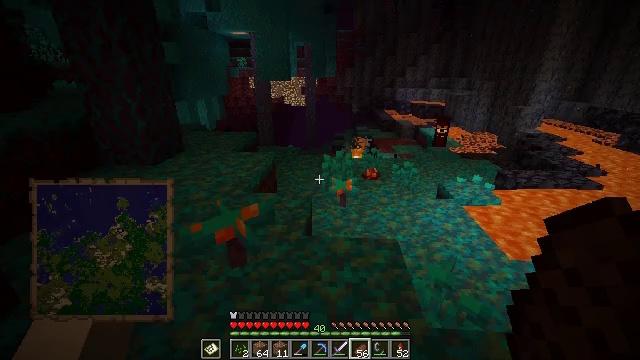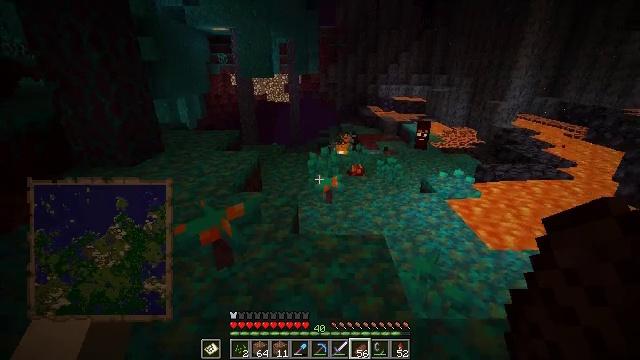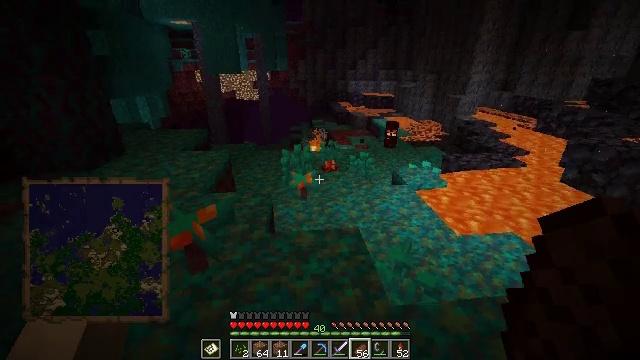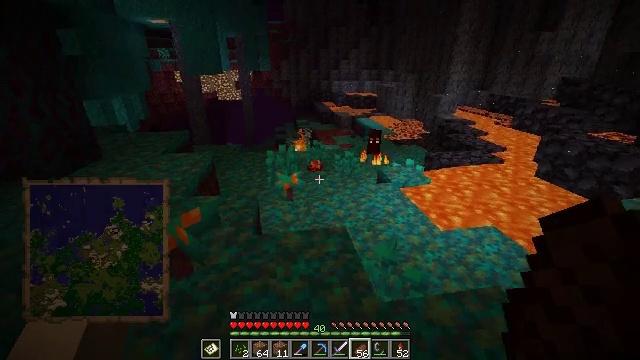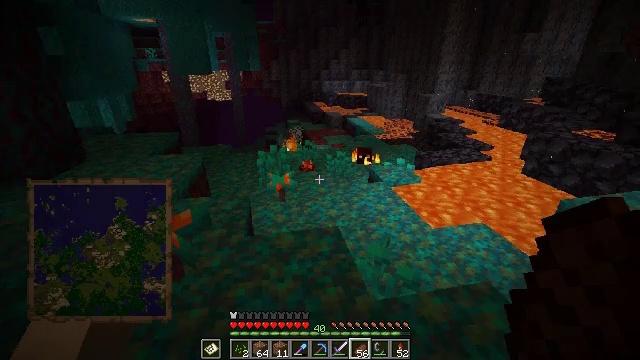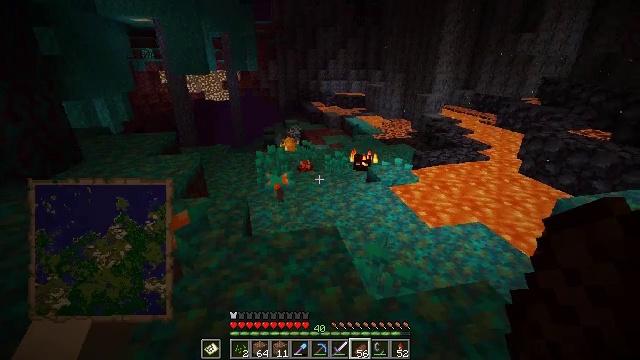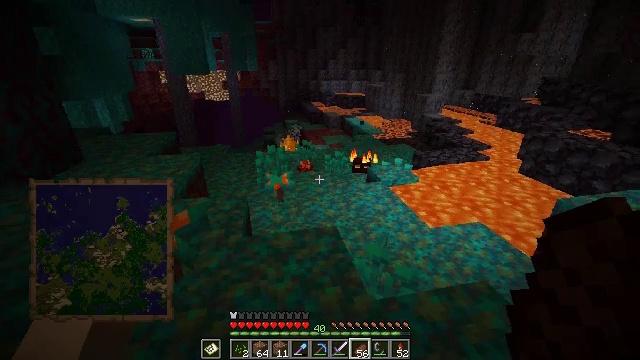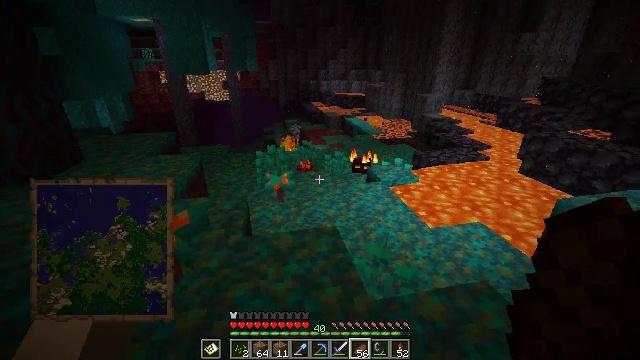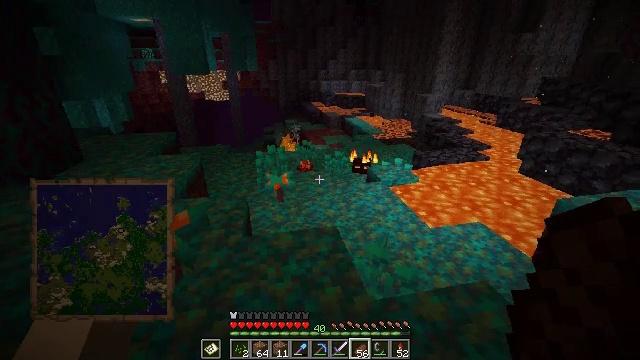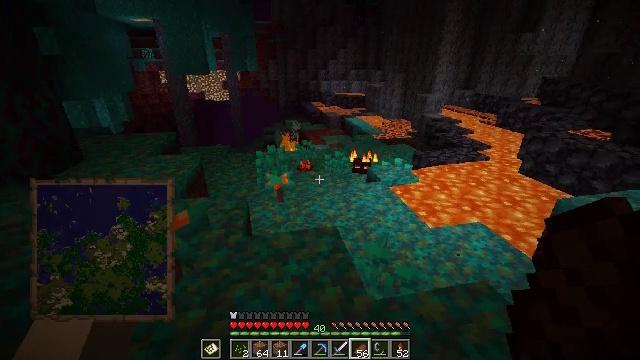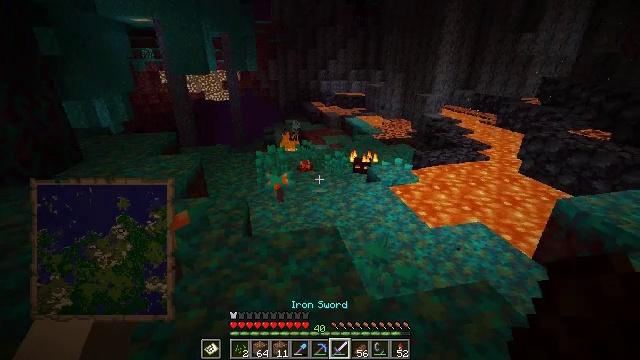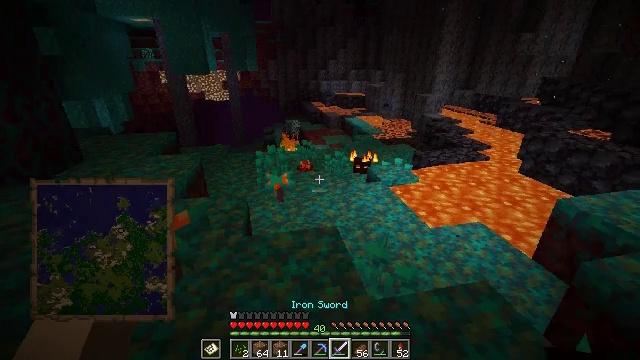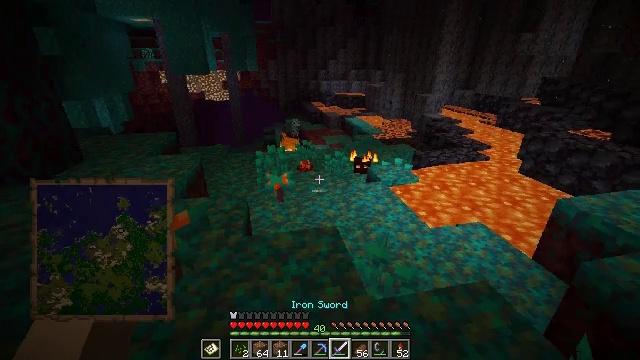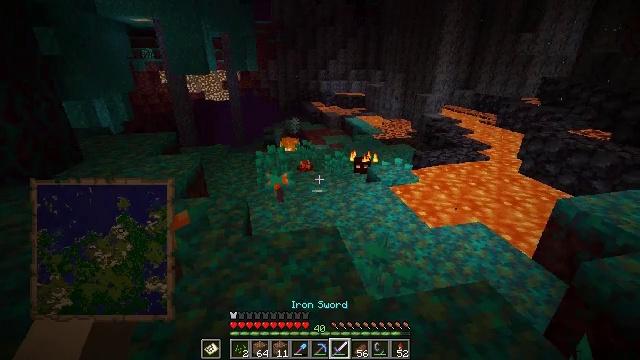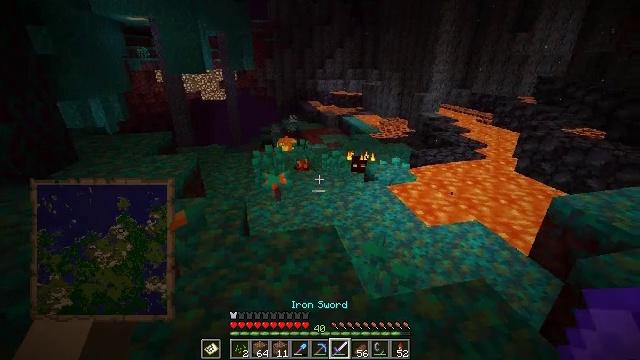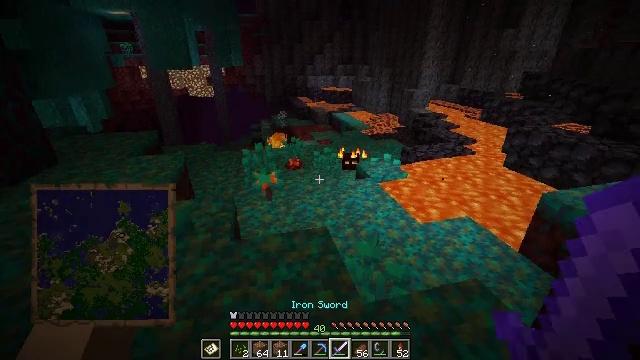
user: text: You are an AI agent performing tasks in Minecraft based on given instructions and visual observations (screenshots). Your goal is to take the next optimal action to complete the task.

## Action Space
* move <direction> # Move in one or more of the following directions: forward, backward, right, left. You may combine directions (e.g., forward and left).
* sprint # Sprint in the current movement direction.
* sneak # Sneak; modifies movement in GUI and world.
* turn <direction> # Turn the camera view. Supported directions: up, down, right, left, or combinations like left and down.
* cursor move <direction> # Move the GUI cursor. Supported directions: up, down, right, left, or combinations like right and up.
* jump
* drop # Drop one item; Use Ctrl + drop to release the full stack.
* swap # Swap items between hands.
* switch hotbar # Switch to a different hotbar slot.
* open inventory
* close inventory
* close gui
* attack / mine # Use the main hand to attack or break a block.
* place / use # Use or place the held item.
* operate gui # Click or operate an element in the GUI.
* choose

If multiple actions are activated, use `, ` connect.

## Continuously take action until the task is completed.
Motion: motion action
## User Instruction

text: Hunt the magma cube.
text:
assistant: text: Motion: turn right, close inventory
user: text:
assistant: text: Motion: turn right
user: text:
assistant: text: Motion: turn right
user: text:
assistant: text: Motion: turn right
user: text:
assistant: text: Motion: no_op
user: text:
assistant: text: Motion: no_op
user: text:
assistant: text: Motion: no_op
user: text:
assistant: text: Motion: no_op
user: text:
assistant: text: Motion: no_op
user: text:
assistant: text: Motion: no_op
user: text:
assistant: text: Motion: no_op
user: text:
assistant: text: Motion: no_op
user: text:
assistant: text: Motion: no_op
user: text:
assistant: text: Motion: no_op
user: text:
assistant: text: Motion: move forward, turn right
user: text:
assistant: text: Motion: move forward, turn right and down
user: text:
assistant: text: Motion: move forward, turn right and down
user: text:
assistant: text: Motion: move forward, turn right and down
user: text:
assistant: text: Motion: move forward, turn right
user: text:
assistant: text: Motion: move forward
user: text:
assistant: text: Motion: move forward
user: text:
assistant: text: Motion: move forward
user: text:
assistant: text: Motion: move forward
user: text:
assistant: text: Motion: move forward
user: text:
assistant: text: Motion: move forward
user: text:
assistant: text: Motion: move forward
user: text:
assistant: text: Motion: move forward
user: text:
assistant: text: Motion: move forward
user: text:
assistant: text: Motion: move forward
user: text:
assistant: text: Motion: no_op